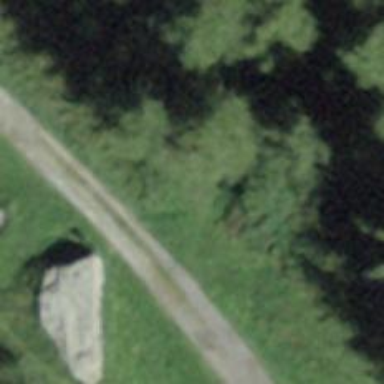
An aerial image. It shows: Bench.